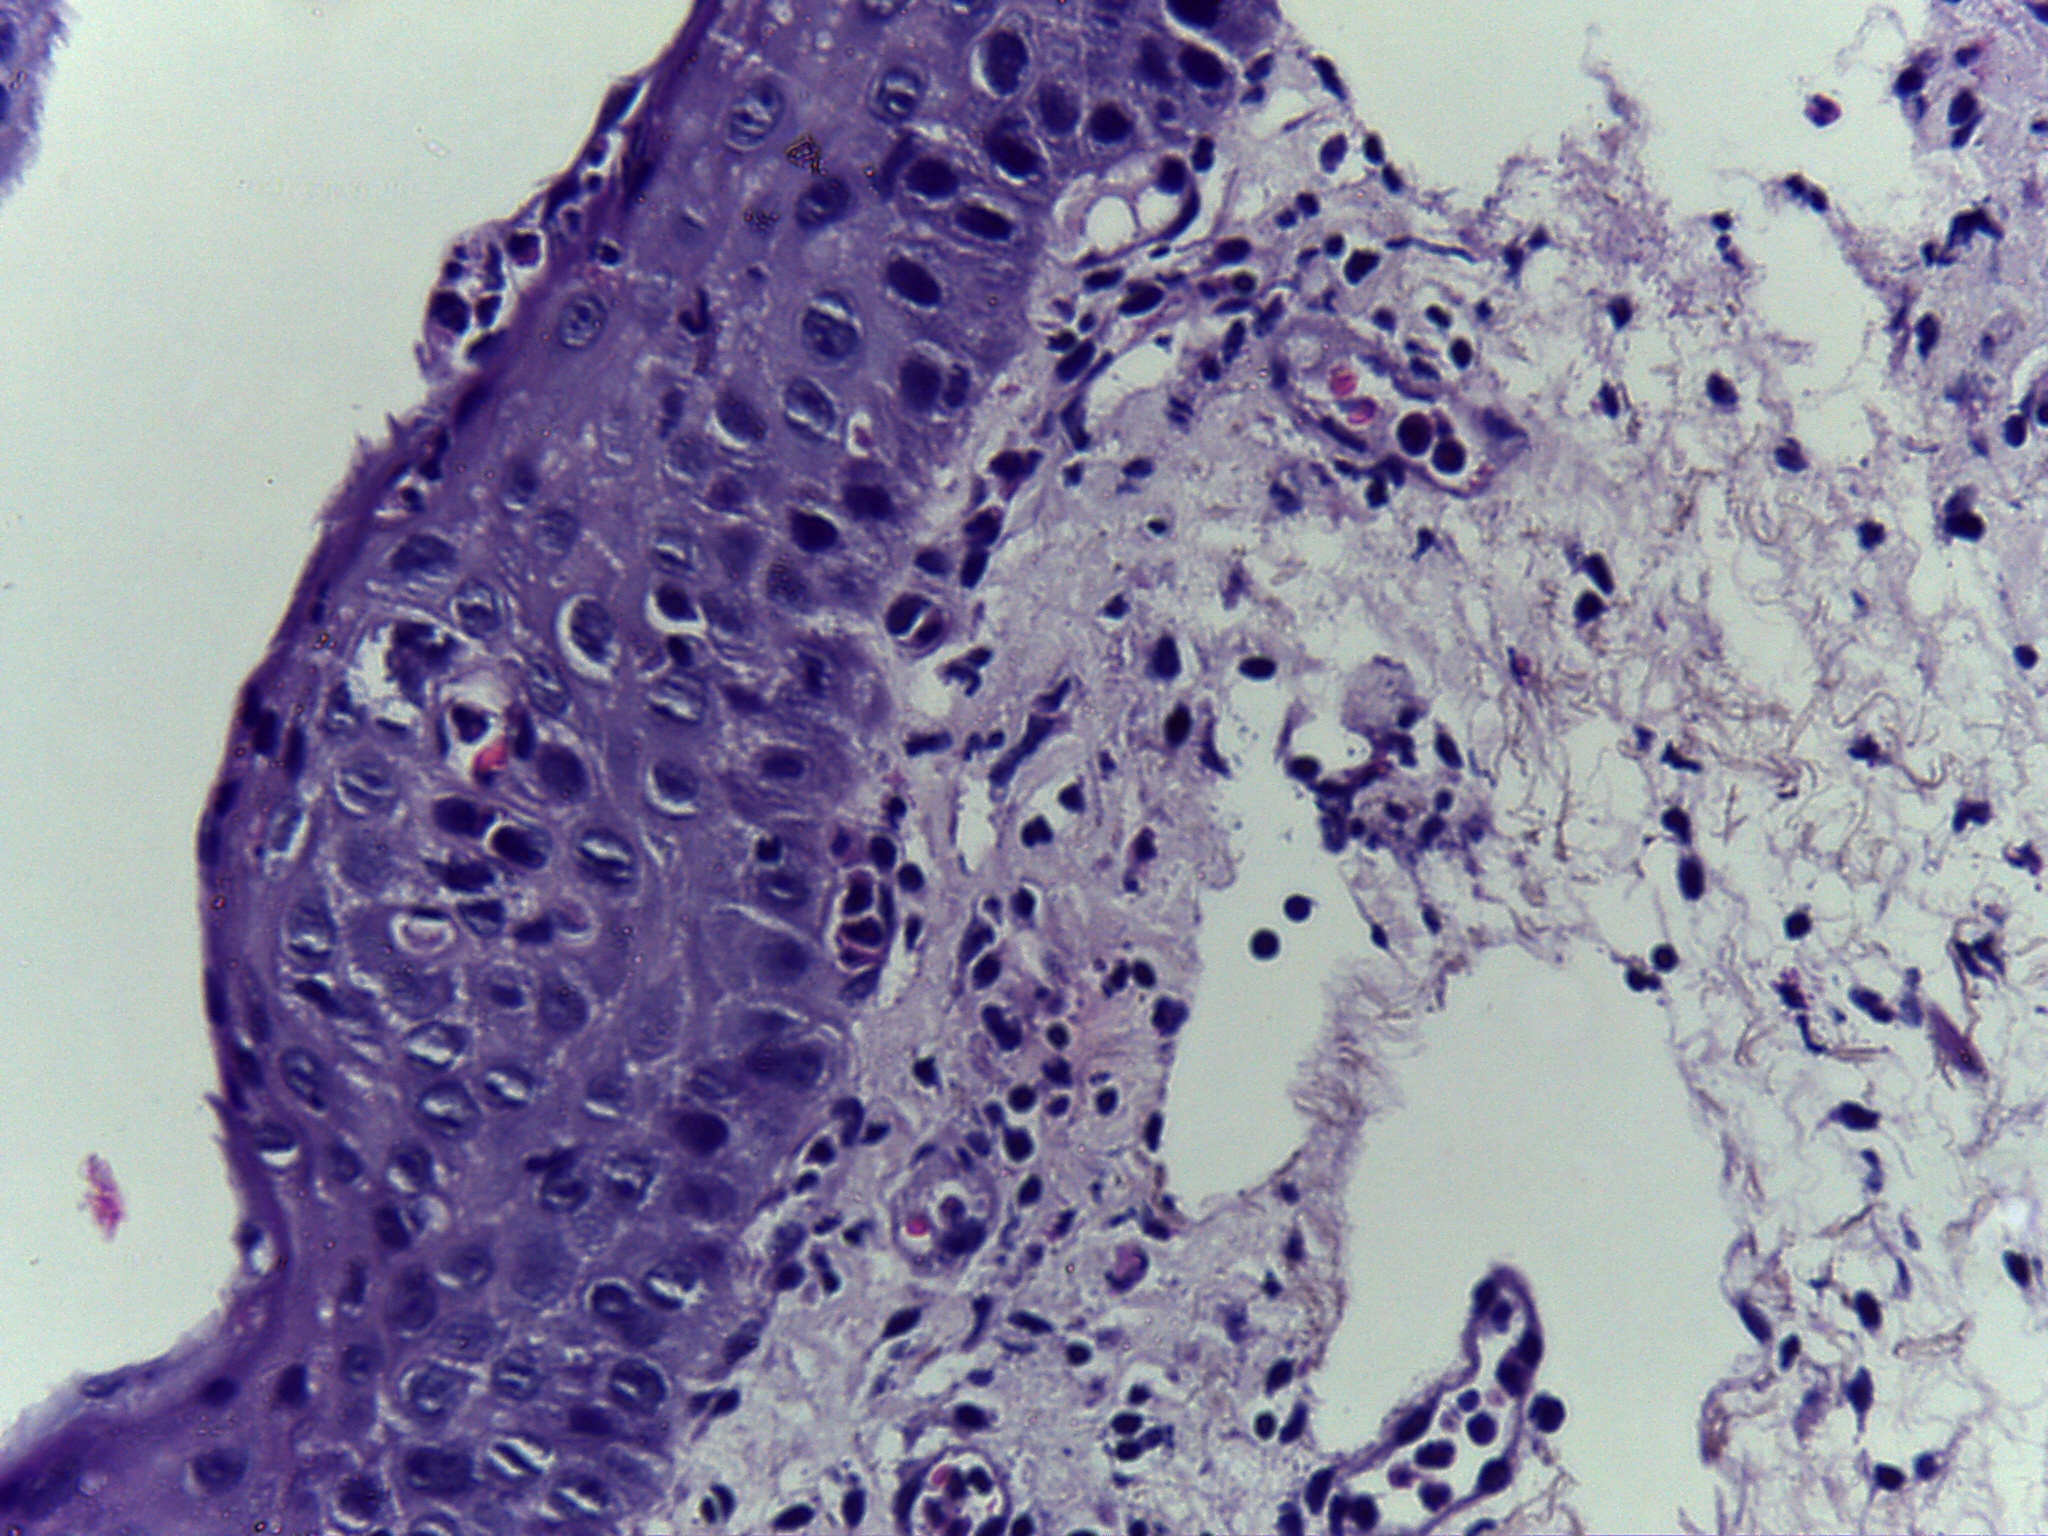
Diagnosis: Normal